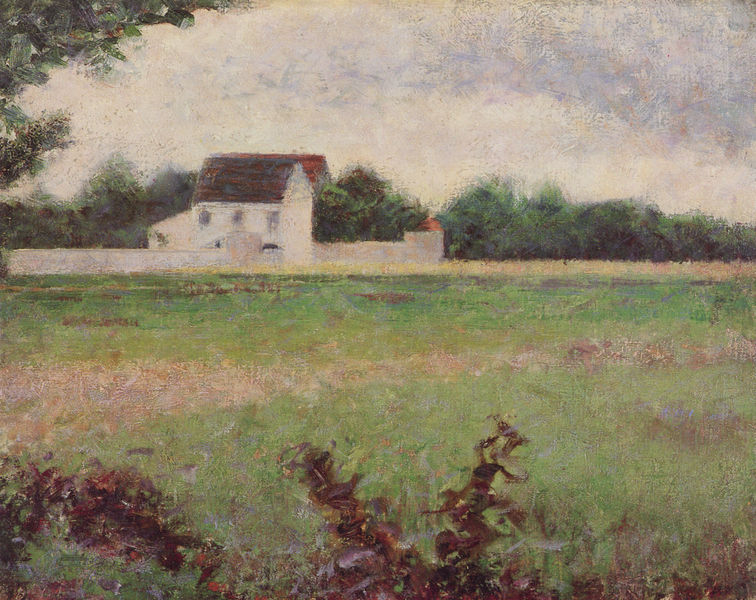
Titel: Paysage en Ile-de-France
Künstler: Georges Pierre Seurat
Standort: Bordeaux
Institution: Musée des Beaux-Arts de Bordeaux
Schlagwörter: baum, blau, blätter, gemälde, himmel, laub, weiß, wolken, bäume, grün, impressionismus, landschaft, ocker, braun, fenster, frankreich, grau, hintergrund, orange, schwarz, dach, gras, haus, park, rasen, weg, wiese, wolke, bild, feld, natur, weide, busch, büsche, gebüsch, pfad, sträucher, land, pflanze, pflanzen, rosa, wald, hellblau, fassade, dächer, giebel, mauer, dunkelgrün, violett, hof, häuschen, stimmung, unscharf, anbau, loggia, grasbüschel, verputzt, barbizon, büschel, umzäunung, satteldach, grüm, getüncht, außentreppe, oark, ummauerung, pasteuse, schule von barbizon, verdecktes haus